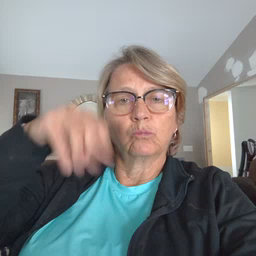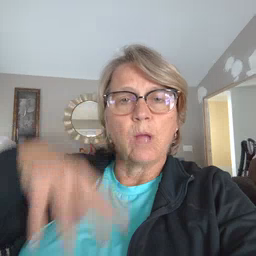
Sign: drop